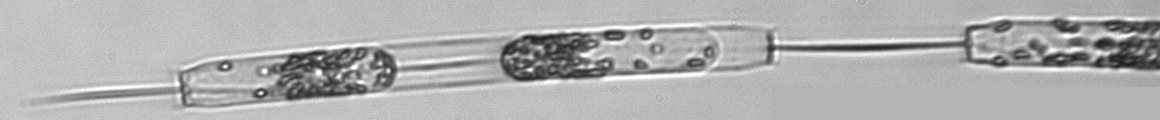
Label: Ditylum_brightwellii